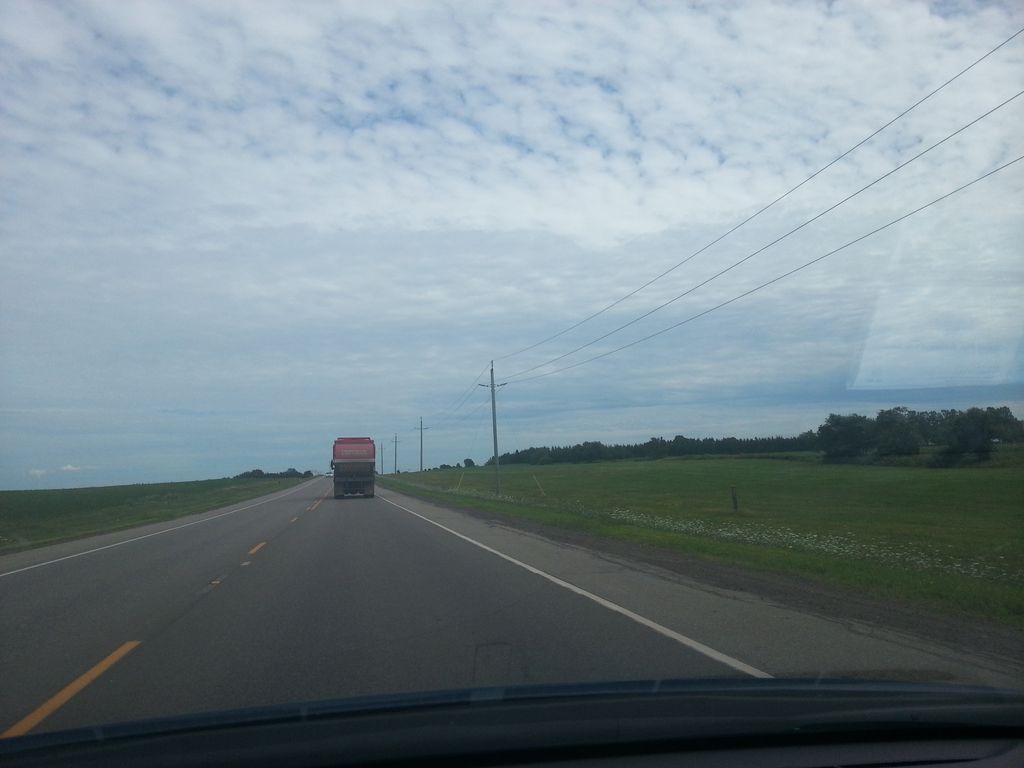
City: charlottetown